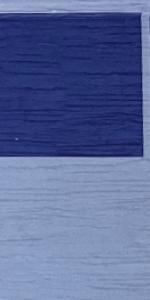
Label: Empty